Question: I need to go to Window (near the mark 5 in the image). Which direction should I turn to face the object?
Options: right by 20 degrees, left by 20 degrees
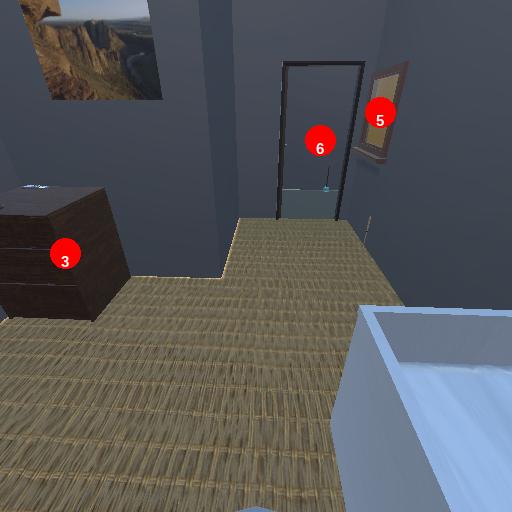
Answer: right by 20 degrees